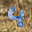
Label: 4